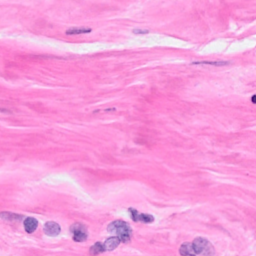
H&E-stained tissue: Breast